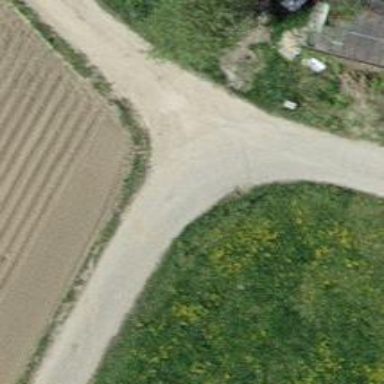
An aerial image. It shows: Residential road.